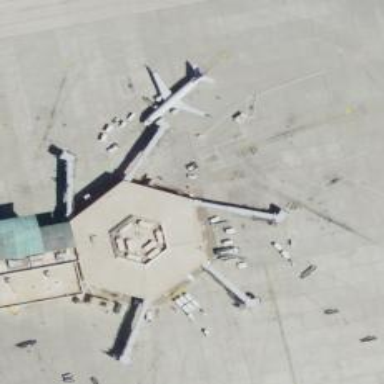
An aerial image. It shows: Airport gate.